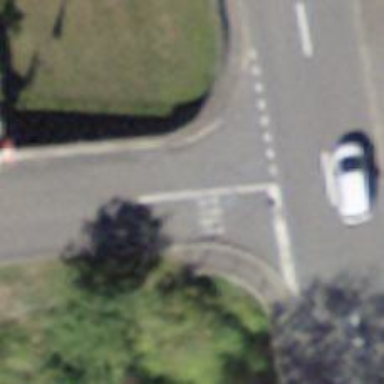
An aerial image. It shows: Unmarked road crossing.